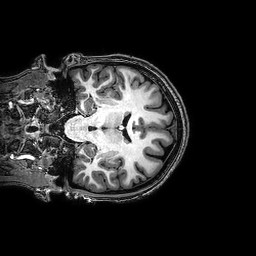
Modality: T1w
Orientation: coronal
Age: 20
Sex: female
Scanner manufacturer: philips
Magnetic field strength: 3 T
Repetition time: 0.008176 s
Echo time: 0.00374 s